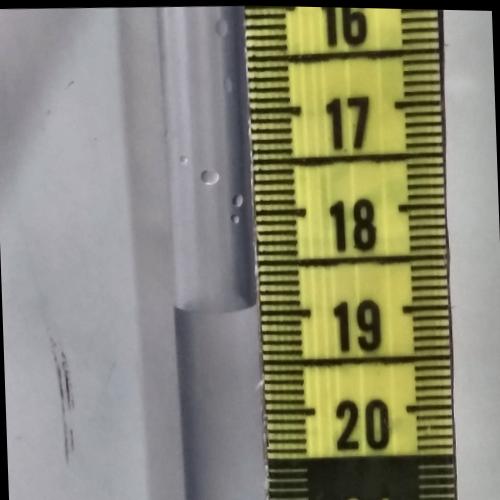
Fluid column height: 18.9 cm